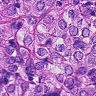
Metastatic tissue present: yes